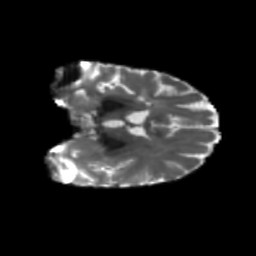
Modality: T2w
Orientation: coronal
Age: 50
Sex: female
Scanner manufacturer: siemens
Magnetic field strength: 3 T
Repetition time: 5.47 s
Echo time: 0.0854 s